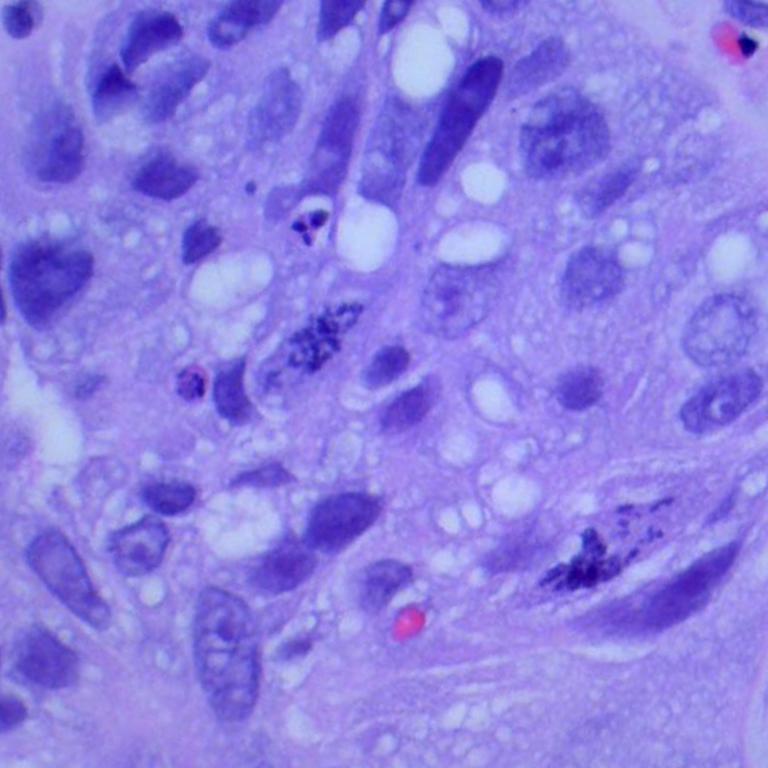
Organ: lung
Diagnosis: squamous carcinomas